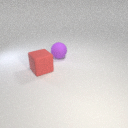
large purple rubber sphere to the right of large red rubber cube